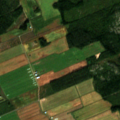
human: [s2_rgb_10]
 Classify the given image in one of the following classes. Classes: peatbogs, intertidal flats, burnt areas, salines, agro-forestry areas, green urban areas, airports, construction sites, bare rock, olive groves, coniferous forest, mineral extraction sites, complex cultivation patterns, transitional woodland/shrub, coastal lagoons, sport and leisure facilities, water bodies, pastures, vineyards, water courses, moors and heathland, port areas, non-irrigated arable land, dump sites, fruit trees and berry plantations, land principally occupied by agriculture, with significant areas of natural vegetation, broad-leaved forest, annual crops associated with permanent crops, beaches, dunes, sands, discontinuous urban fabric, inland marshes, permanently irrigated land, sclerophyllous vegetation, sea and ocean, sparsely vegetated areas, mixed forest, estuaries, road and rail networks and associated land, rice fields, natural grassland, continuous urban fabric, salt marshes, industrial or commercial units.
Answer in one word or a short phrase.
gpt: non-irrigated arable land, coniferous forest, mixed forest